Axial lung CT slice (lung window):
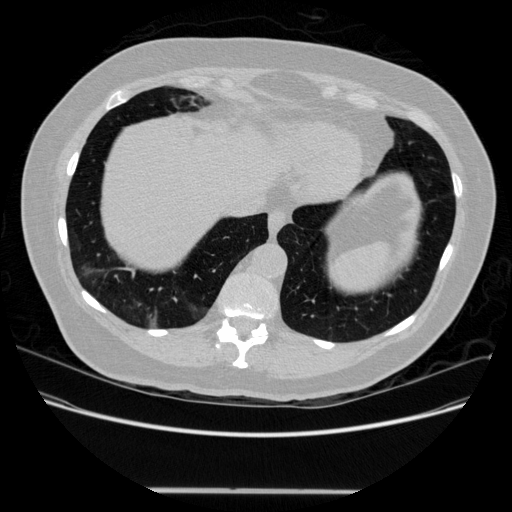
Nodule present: no